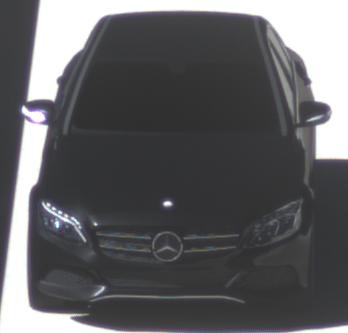
Make: Mercedes-Benz
Model: C 160
Detailed model: C-Class (205) Limousine
Model produced from: 2015/04
Model produced until: 2018/04
Doors: 4
Color: black
Road condition: dry road
Daytime: midday
Contrast: high contrast